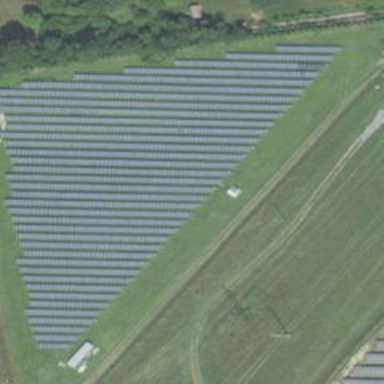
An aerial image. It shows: Solar photovoltaic power plant enclosed by fence. It generates electricity.